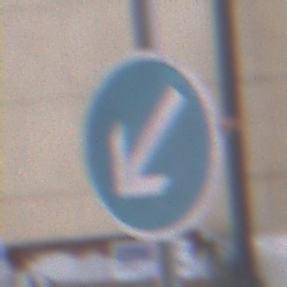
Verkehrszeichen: VorgeschriebeneVorbeifahrtLinks
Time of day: MorningAfternoon
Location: Outdoor (Urban)
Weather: PartlyCloudy
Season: NotSpecified
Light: Natural